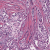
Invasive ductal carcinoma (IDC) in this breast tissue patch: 0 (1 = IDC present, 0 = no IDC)